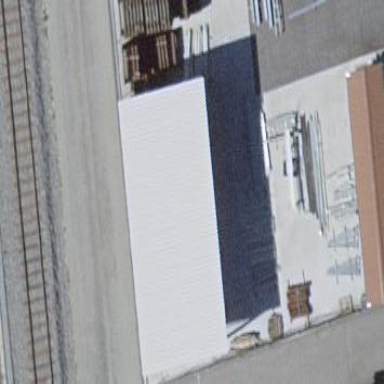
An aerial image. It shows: View of roof of building.